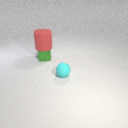
small green metal cube below large red rubber cylinder